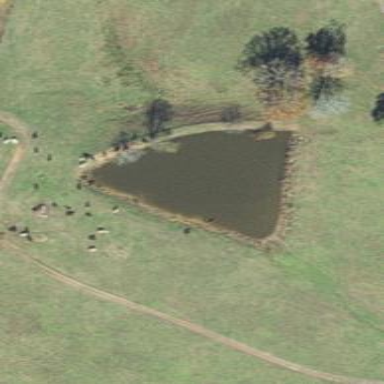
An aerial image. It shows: Peaceful pond surrounded by nature.